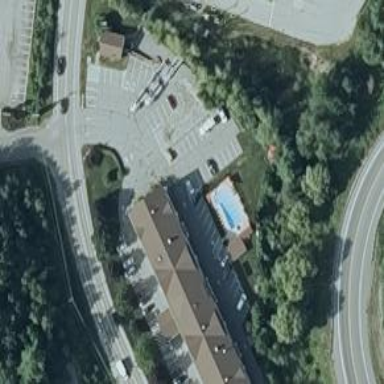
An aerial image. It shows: Hotel building.